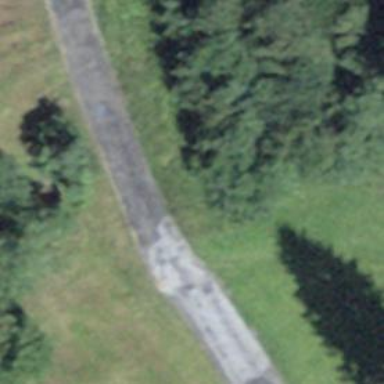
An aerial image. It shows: Culvert tunnel.